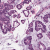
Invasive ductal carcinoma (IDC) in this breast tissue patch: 1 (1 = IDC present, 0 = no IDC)